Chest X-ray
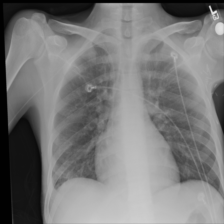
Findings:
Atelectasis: negative
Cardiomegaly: negative
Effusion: negative
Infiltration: negative
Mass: negative
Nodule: negative
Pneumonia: negative
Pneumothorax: negative
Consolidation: negative
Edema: negative
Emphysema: negative
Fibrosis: negative
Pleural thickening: negative
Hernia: negative